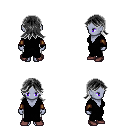
a pixel art fantasy rpg character, female body template, dark elf, purple skin, black robe, white pants, gray loose hair, leather bracers, maroon shoes, four views (front, back, left, right), 2x2 character sprite sheet, small pixel art, hard edges, no anti-aliasing